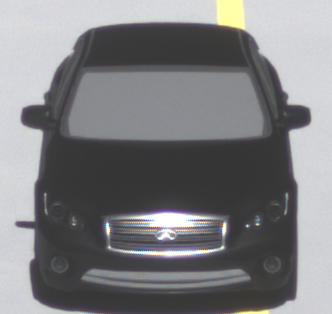
Make: Infiniti
Model: M 37
Detailed model: M (Y51)
Model produced from: 2010/10
Model produced until: 2013/11
Doors: 4
Color: black
Road condition: dry road
Daytime: midday
Contrast: high contrast